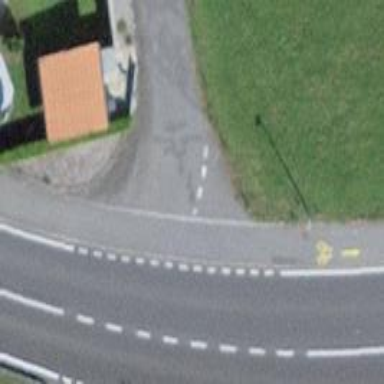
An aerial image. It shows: Road with "give way" sign.